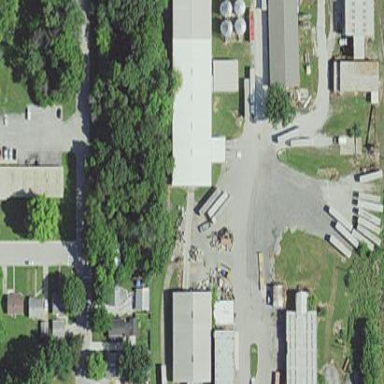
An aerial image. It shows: Industrial area featuring warehouse.